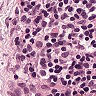
Metastatic tissue present: no